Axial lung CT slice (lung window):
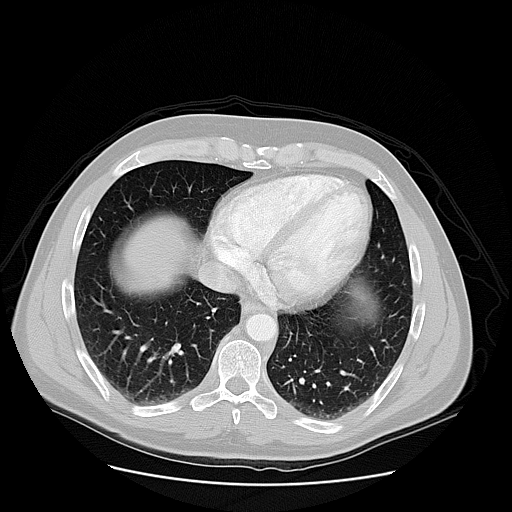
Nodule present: no